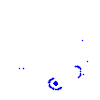
Particle: pion